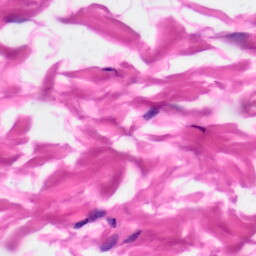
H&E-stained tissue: Skin